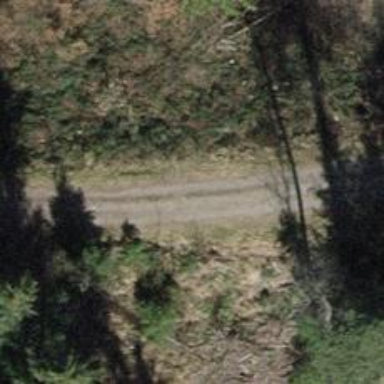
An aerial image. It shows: Track road with grade4 tracktype.